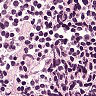
Metastatic tissue present: no